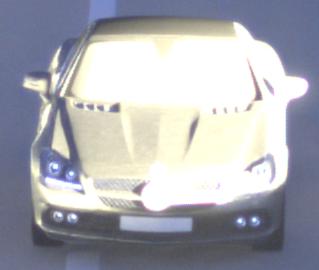
Make: Mercedes-Benz
Model: SLK 200
Detailed model: SLK-Class (172)
Model produced from: 2011/03
Model produced until: 2015/04
Doors: 2
Color: gray
Road condition: dry road
Daytime: sunrise or sunset
Contrast: high contrast